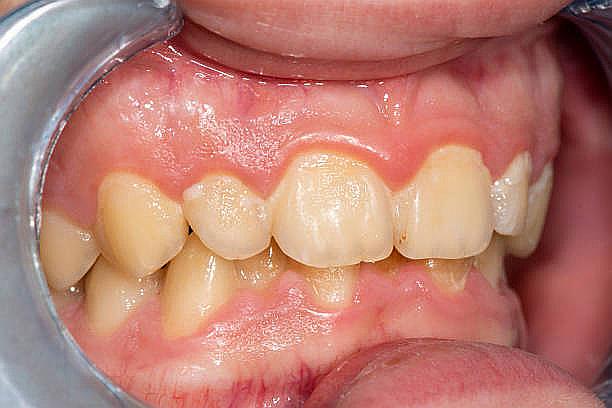
Condition: Gingivitis